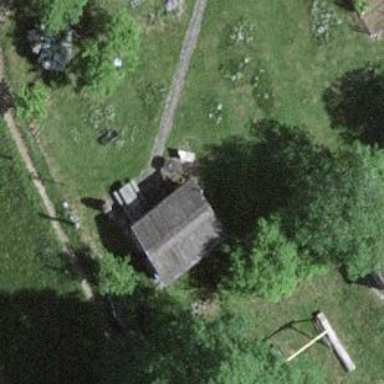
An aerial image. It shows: Shed.